Field crop: maize
Growth stage: 2
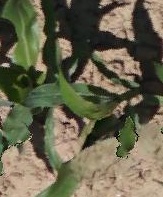
Species: maize